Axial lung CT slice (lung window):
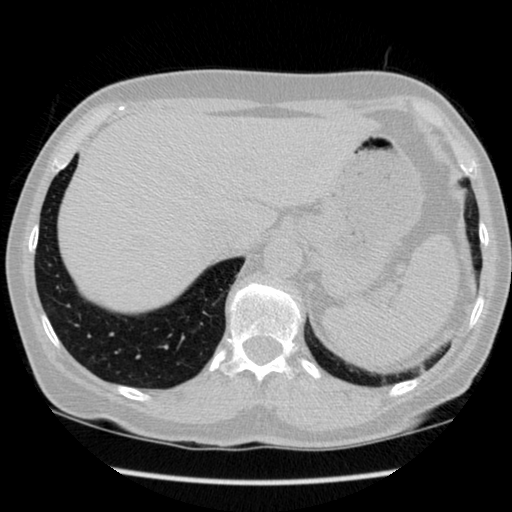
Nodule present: no